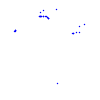
Particle: kaon